Question: When I attempt to start a proxy server in JMeter I'm presented with the following error:
> could not create script recording proxy -see log for details: Command:'keytool -genkeypair alias :root_ca: -dname "CN=_DO NOT INSTALL unless this is your certificate (JMeter root CA), OU=Username: root, C=IE" -keyalg RSA -keystore proxyserver.jks -storepass {redacted -keypass {redacted) -validity 7 -ext bc:c' failed, code: 1 illegal option: -ext Try keytool -help
My proxy configuration:

Any suggestions?
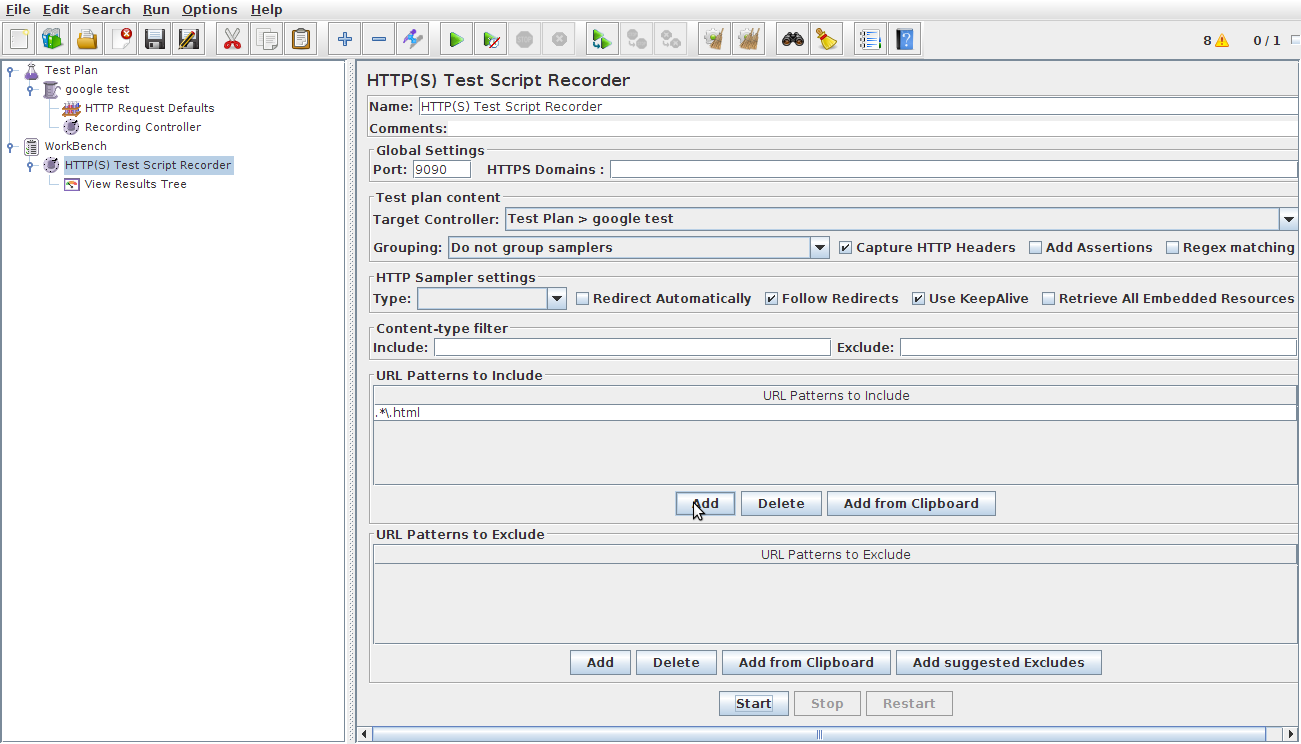
Answer: You can fix this by adding the 'Path to JDK' in your start up script (jmeter.bat) -
before invoking java.exe
'''
if .%JM_LAUNCH% == . set JM_LAUNCH=java.exe
'''
Try this for .bat file
'''
Set JAVA_HOME= /path/to/JDK
Set PATH = %PATH%;%JAVA_HOME%/bin
if .%JM_LAUNCH% == . set JM_LAUNCH=java.exe
'''
For .sh file,
'''
export JAVA_HOME=/path/to/JDK
export PATH=$PATH:$JAVA_HOME/bin
java $JVM_ARGS -Dapple.laf.useScreenMenuBar=true -jar 'dirname $0'/ApacheJMeter.jar "$@"
'''